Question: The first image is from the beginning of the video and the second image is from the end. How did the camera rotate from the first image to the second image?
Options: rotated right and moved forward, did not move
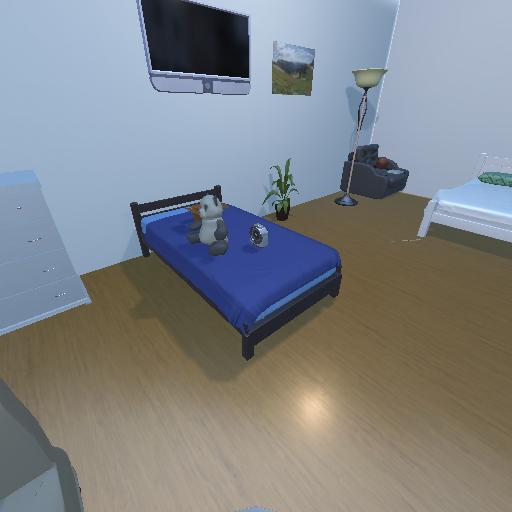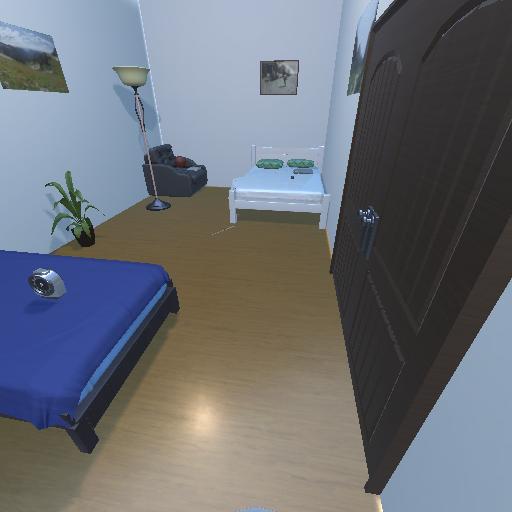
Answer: rotated right and moved forward